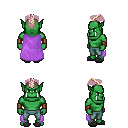
a pixel art fantasy rpg character, male body template, orc, green skin, lavender cape, teal pants, white blonde short mohawk hairstyle, leather bracers, gray slippers, four views (front, back, left, right), 2x2 character sprite sheet, small pixel art, hard edges, no anti-aliasing